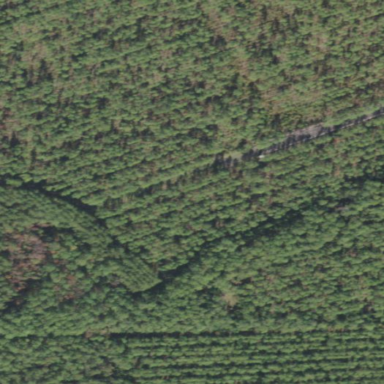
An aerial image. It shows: Beautiful woodland area.